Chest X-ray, PA view. Patient: 30 years old, sex M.
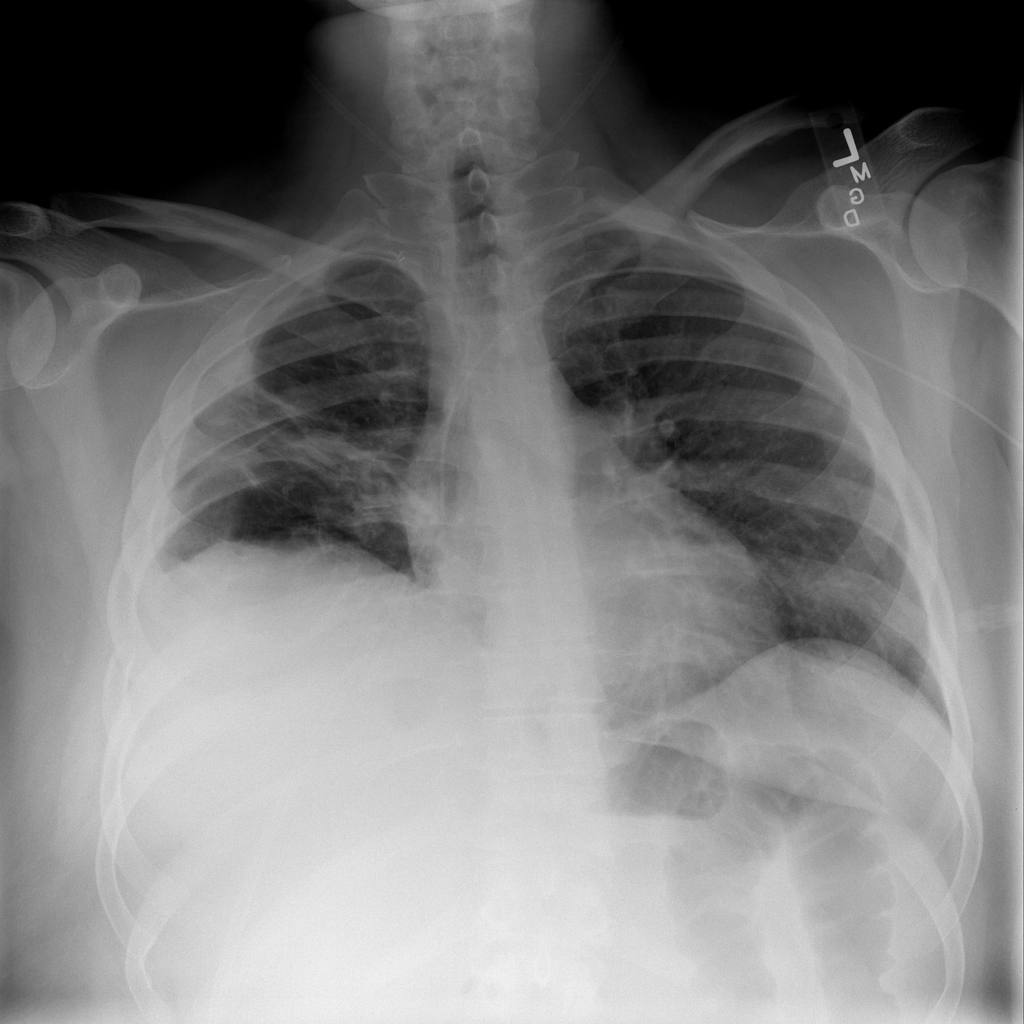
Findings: Atelectasis, Infiltration, Pleural_Thickening